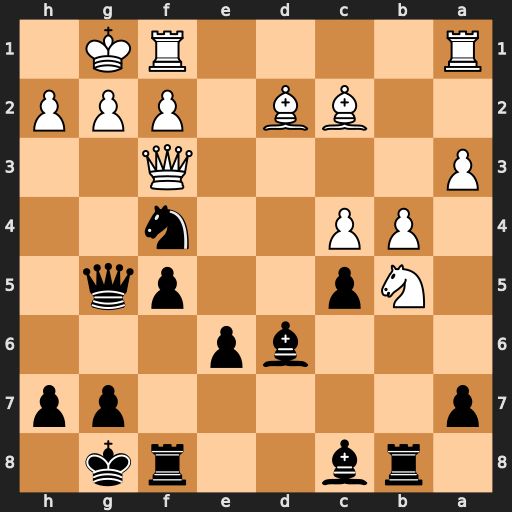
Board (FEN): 1rb2rk1/p5pp/3bp3/1Np2pq1/1PP2n2/P4Q2/2BB1PPP/R4RK1
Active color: b
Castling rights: -
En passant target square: -
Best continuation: Bb7 Bxf4 Bxf4